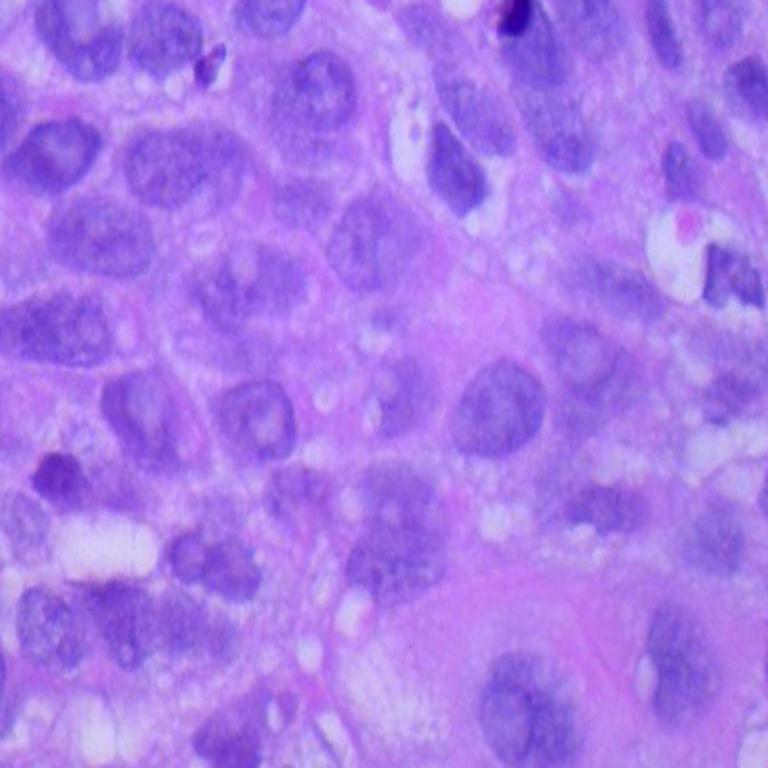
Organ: lung
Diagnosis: squamous carcinomas